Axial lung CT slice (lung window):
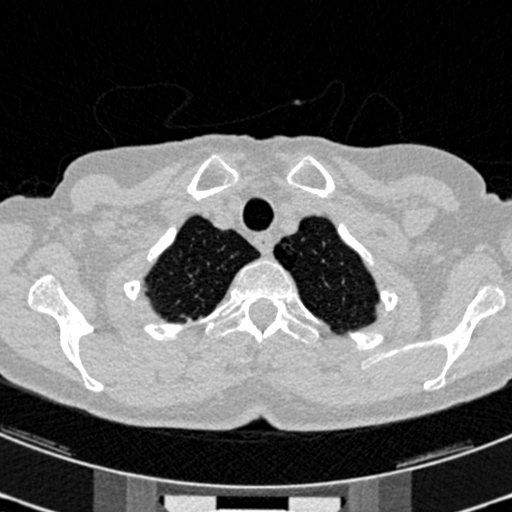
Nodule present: no